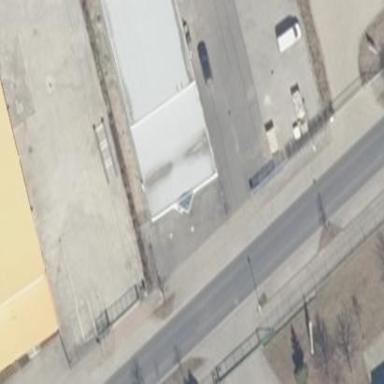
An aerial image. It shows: Commercial building.